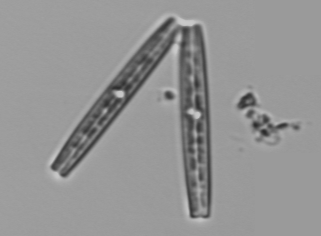
Label: Thalassionema